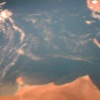
Label: water